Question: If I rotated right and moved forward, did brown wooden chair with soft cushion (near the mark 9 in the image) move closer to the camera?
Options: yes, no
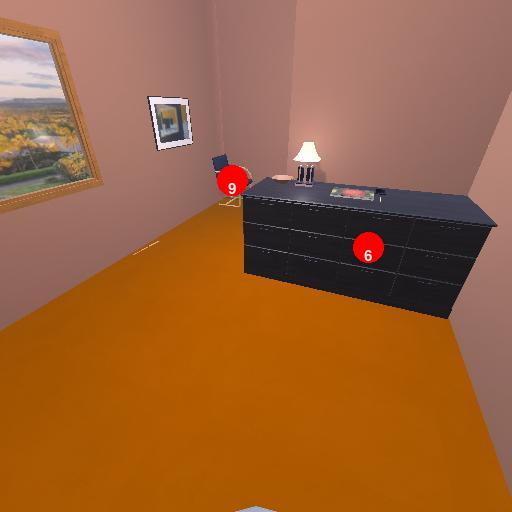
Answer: yes